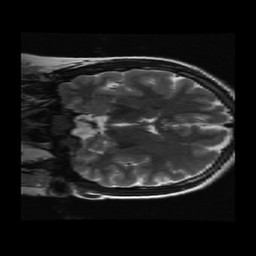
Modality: T2w
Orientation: coronal
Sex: female
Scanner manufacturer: ge
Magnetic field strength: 3 T
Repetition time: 5 s
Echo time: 0.1007 s